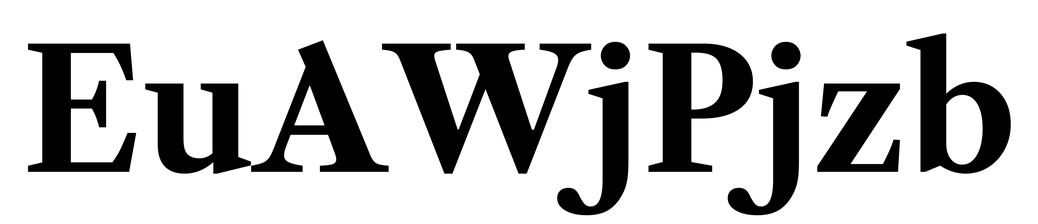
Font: LibreCaslonText_Bold